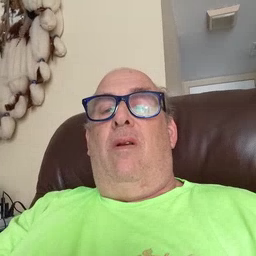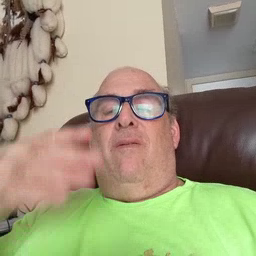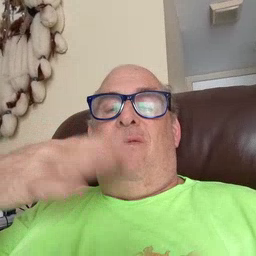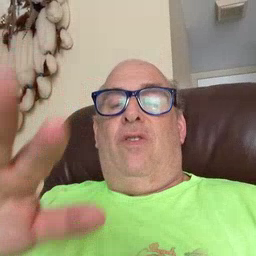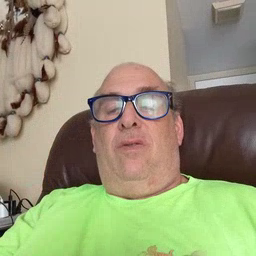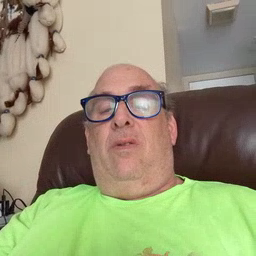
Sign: finish